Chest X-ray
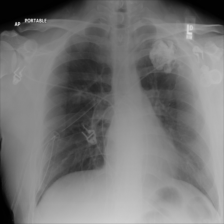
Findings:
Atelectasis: negative
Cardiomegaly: negative
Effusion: negative
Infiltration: negative
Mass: negative
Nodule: negative
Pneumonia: negative
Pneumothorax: negative
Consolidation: negative
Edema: negative
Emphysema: negative
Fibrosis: negative
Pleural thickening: negative
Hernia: negative